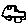
Label: car